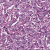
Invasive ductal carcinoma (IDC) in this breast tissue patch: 1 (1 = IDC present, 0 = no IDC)